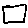
Label: square